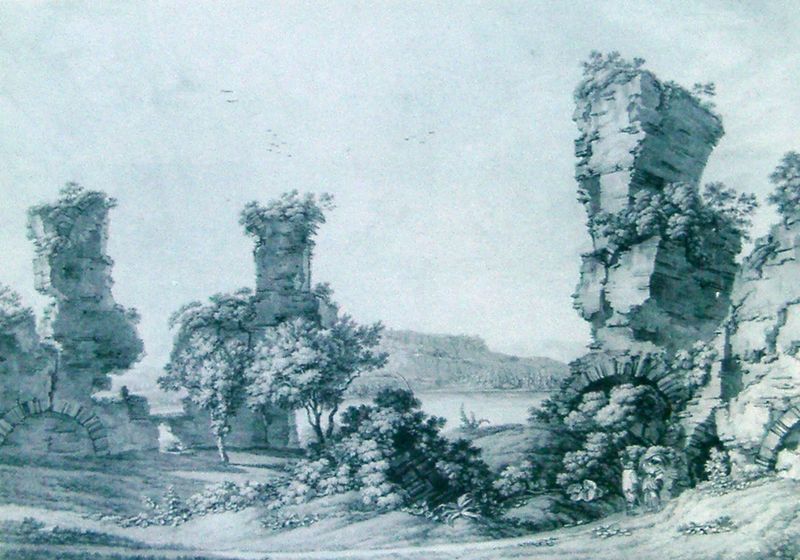
Titel: Ruinen des Tempels der Proserpina am Avernersee
Künstler: Christopher Heinrich Kniep
Standort: Napoli
Institution: Privatbesitz
Schlagwörter: baum, berg, blau, feder, felsen, gemälde, himmel, wasser, weiß, aquarell, bäume, fluss, grün, landschaft, menschen, see, ufer, blumen, grau, kreide, säulen, zeichnung, gras, weg, wiese, mensch, stein, steine, erde, horizont, hügel, natur, vögel, weite, busch, gebüsch, gewässer, sträucher, figur, pflanzen, wald, bogen, italien, fels, mauer, ziegel, grafik, graphik, vegetation, grisaille, rundbogen, romantik, tor, bögen, verfall, ruine, antike, kiesel, mauerwerk, druck, schnitt, radierung, stich, lithografie, ruinen, entwurf, kunst, bewachsen, verblauung, arkadien, auarell, zeichnun, vergangenheit, gestellt, überreste, borstei, entdeckung, ströucher, buschg, nicht real, tz, felsenruine, stgeine